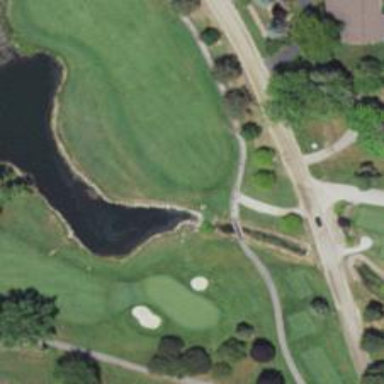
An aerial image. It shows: Asphalt path on bridge designed for golf cart use.